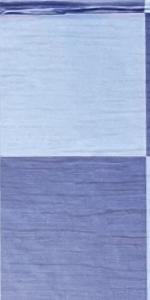
Label: Empty